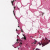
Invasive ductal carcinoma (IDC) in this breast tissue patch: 0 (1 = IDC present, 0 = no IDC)